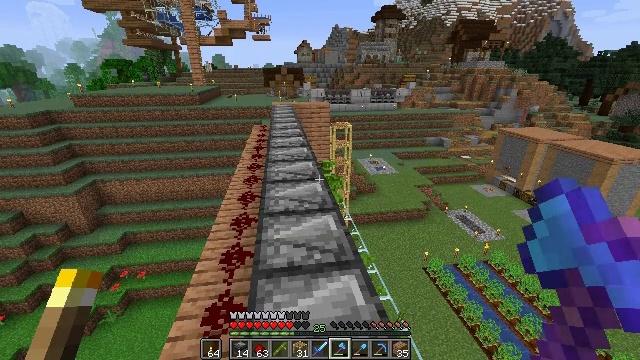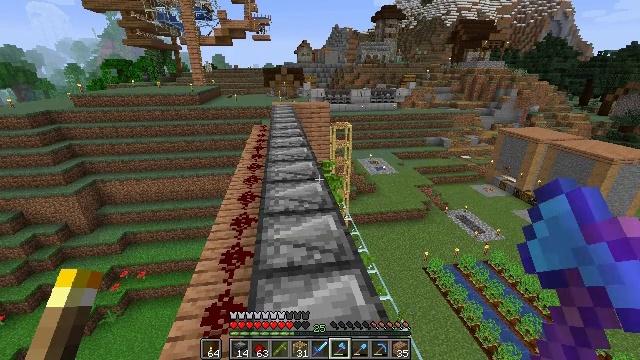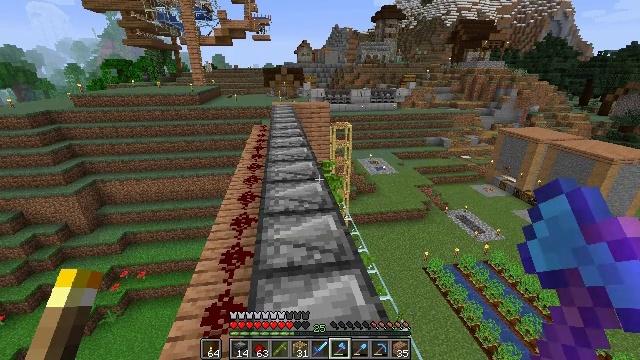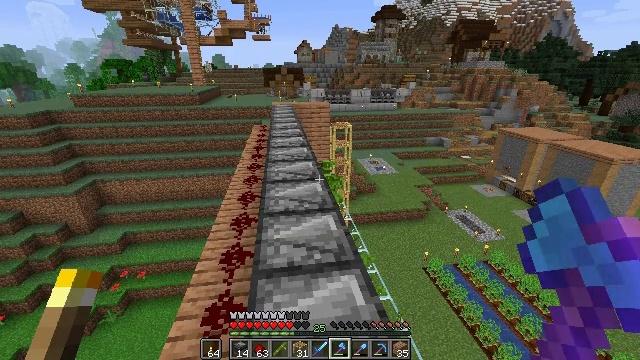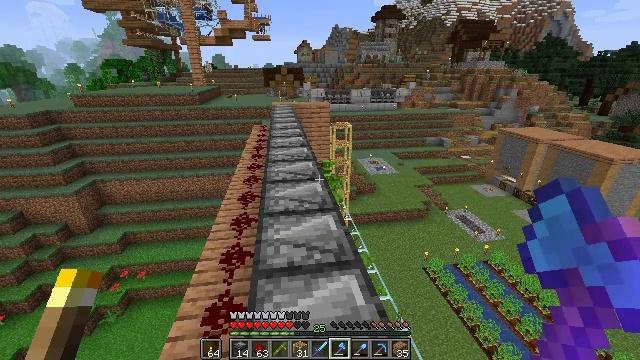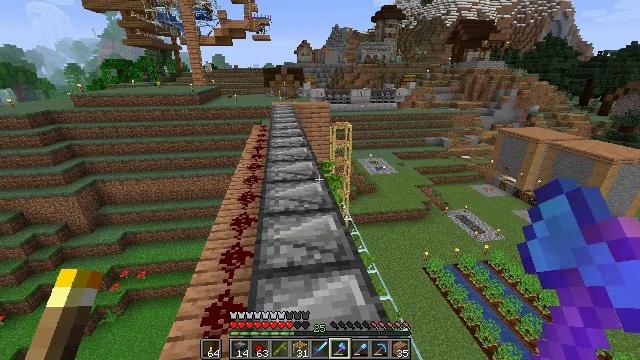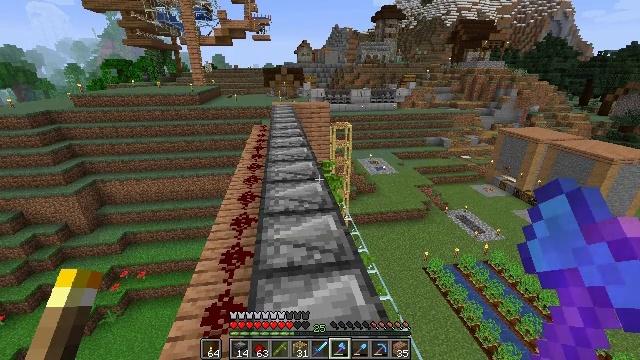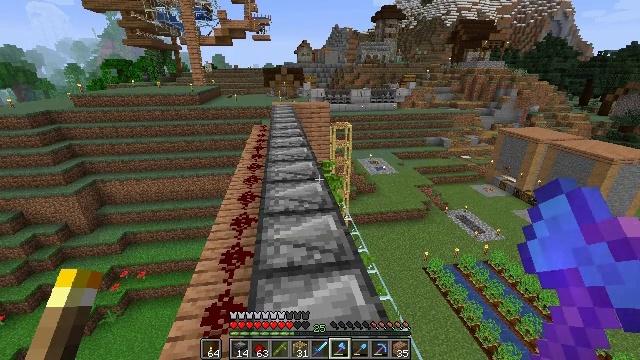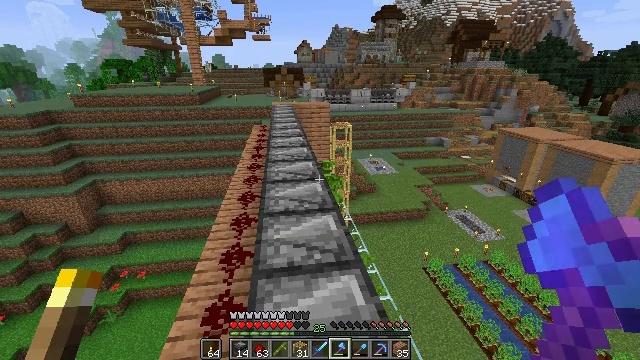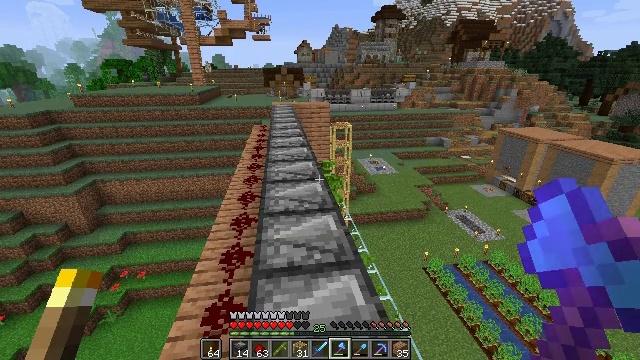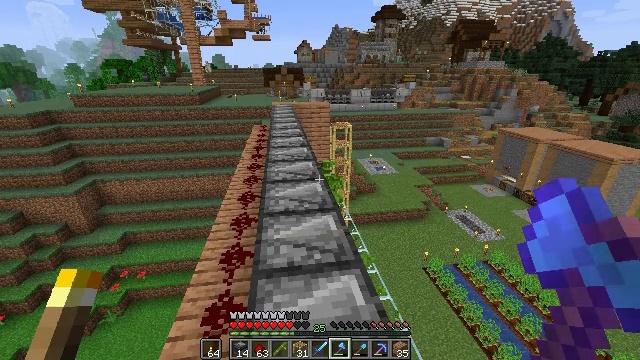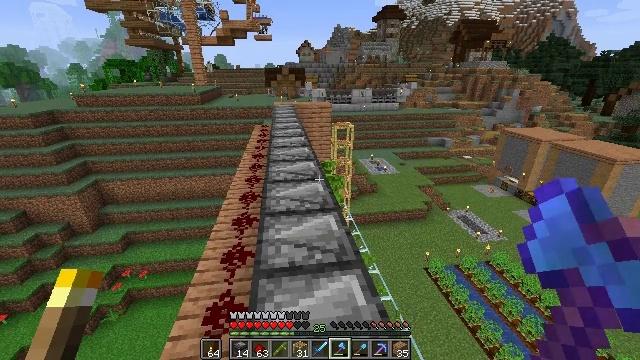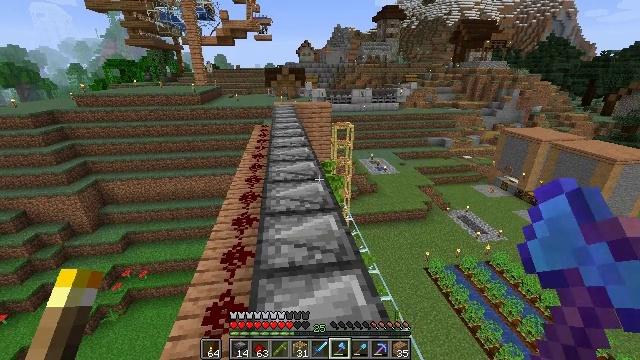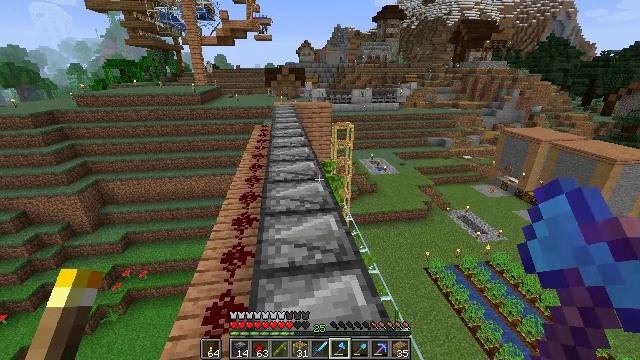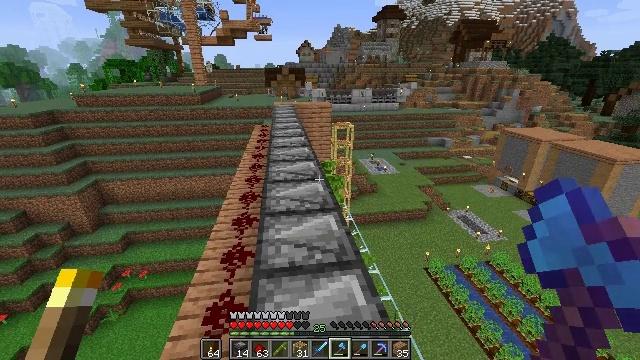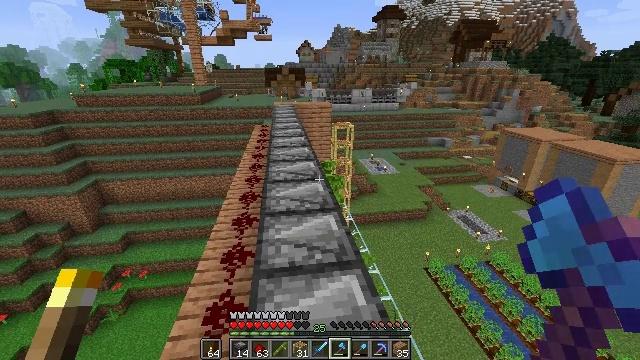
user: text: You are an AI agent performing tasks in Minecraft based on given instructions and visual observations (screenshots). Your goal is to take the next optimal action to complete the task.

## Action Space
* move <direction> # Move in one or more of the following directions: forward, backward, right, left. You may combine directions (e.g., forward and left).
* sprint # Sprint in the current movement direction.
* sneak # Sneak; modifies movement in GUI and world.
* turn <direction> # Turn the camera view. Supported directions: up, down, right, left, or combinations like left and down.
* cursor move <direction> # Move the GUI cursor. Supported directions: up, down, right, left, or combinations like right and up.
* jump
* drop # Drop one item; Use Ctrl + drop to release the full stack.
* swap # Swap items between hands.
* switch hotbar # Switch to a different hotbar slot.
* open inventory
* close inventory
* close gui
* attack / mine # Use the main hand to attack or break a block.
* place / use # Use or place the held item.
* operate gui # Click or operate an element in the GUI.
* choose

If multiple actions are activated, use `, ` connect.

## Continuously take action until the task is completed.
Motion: motion action
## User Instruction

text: Mine bamboo with your hand.
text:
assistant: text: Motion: no_op
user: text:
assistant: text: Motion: no_op
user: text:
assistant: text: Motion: no_op
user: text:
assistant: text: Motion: no_op
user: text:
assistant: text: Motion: no_op
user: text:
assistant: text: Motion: no_op
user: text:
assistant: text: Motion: no_op
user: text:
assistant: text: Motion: no_op
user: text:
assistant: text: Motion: no_op
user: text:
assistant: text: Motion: no_op
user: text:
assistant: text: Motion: no_op
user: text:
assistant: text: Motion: no_op
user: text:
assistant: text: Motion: no_op
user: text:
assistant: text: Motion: no_op
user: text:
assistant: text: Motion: no_op
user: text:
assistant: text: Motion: no_op
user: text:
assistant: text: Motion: no_op
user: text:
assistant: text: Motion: no_op
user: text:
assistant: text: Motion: no_op
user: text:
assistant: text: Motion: no_op
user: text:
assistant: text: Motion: no_op
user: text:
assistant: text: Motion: no_op
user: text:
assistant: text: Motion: no_op
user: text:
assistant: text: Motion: no_op
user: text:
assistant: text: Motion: no_op
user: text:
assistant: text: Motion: turn left
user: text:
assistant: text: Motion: no_op
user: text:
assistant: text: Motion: no_op
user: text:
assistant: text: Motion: no_op
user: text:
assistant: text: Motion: no_op